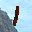
Label: 1